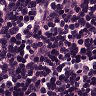
Metastatic tissue present: no